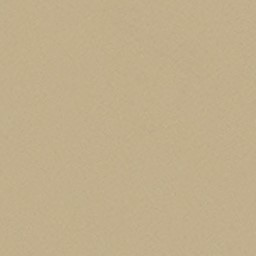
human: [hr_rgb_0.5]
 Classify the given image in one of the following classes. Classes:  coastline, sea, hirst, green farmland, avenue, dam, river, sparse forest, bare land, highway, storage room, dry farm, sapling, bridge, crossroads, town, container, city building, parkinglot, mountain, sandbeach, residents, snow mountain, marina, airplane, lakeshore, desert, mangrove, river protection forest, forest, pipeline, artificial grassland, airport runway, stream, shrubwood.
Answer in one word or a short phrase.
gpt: desert